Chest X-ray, PA view. Patient: 54 years old, sex F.
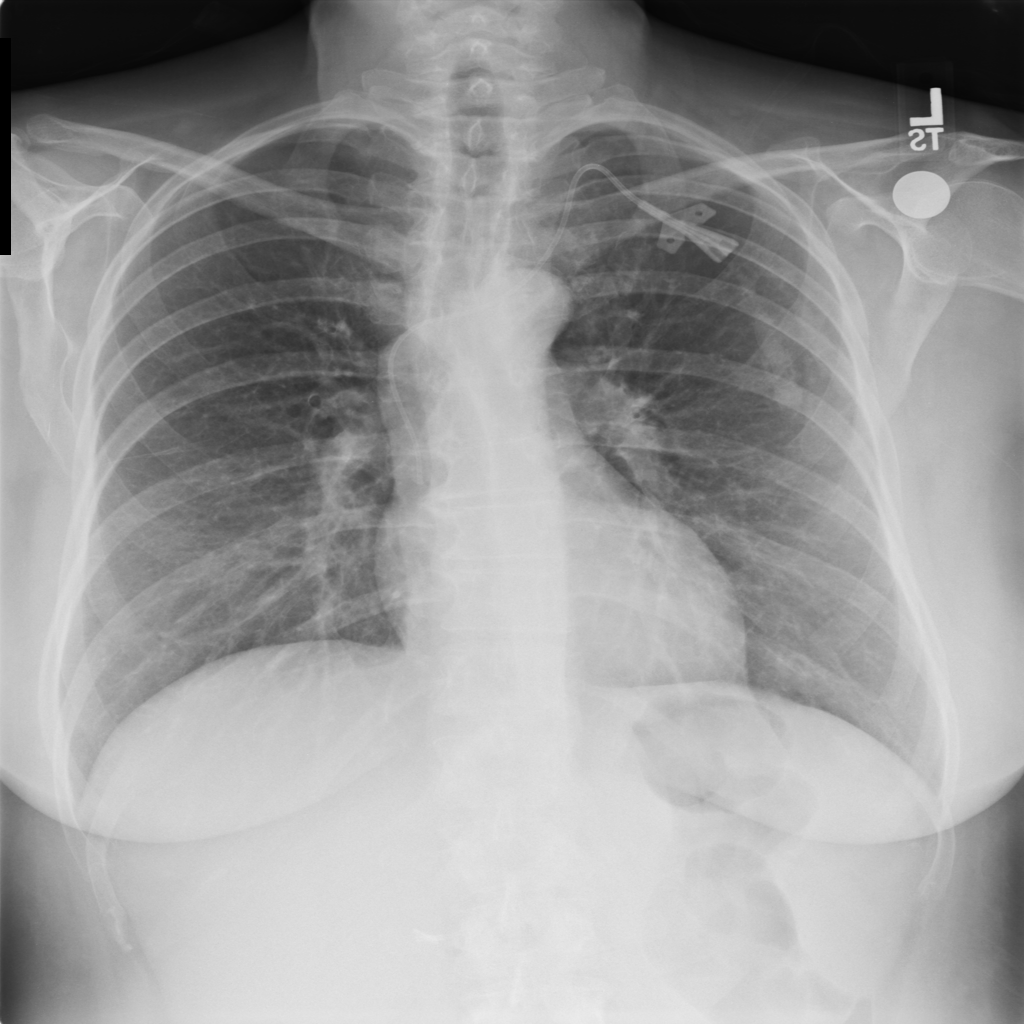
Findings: No Finding